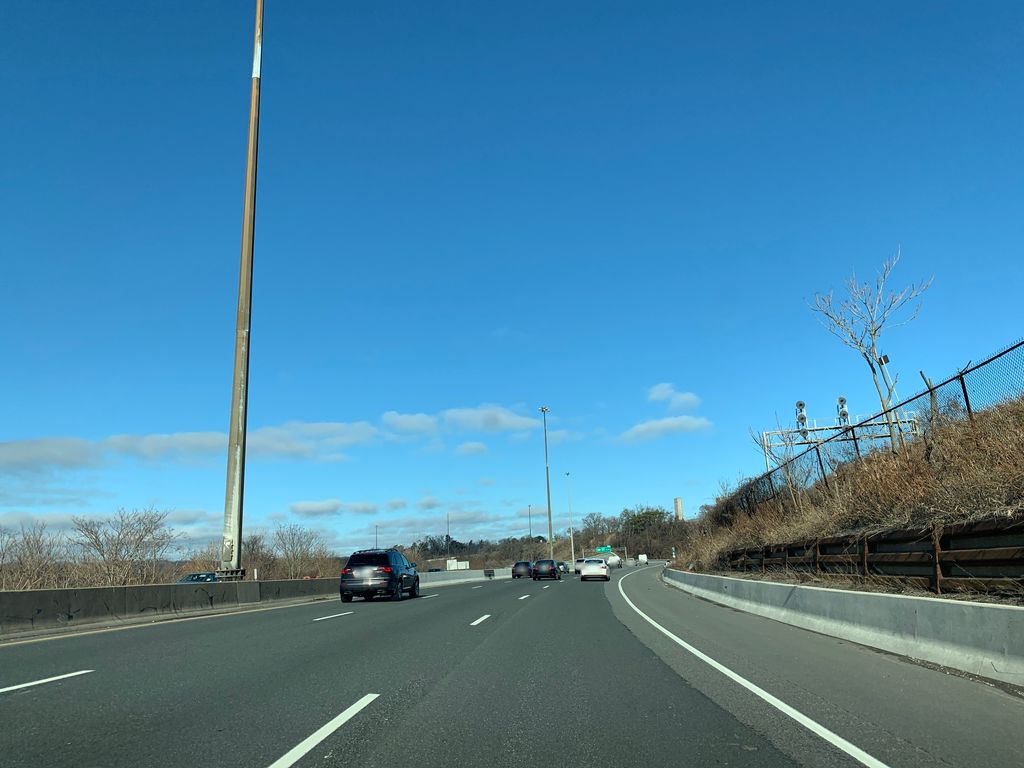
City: hamilton